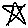
Label: star